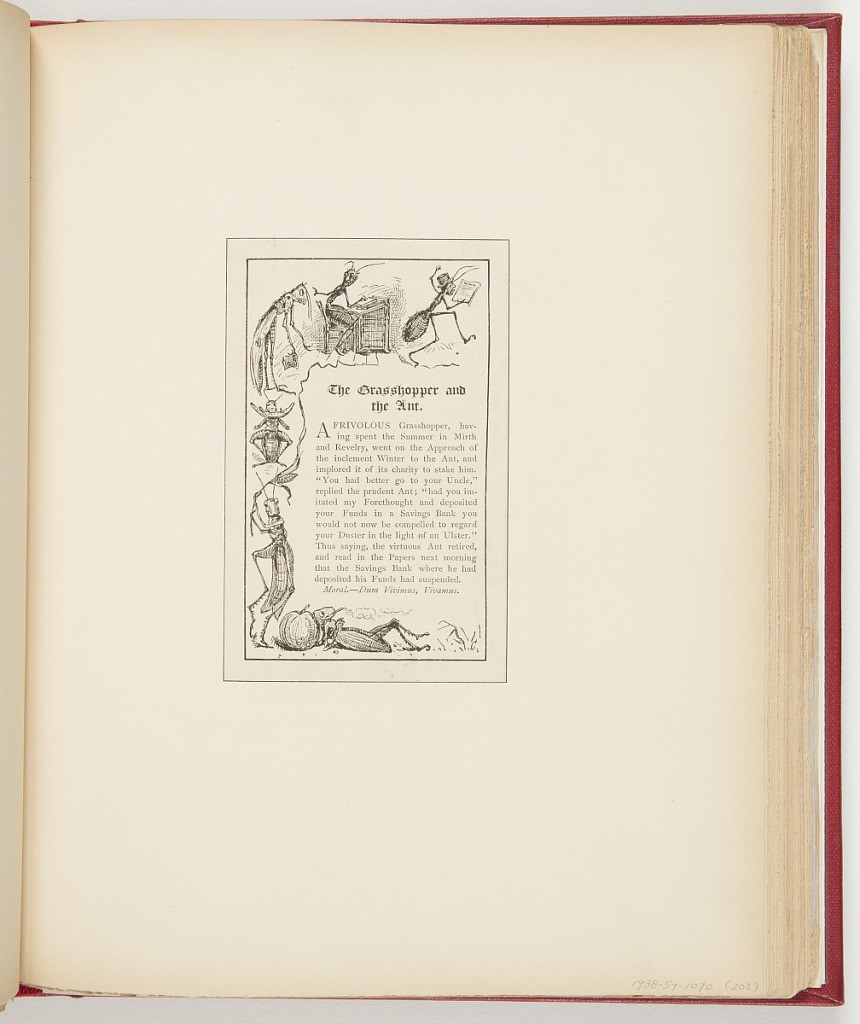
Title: The Grasshopper and the Ant
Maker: Frederick Stuart Church, American, 1842–1924
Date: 1878
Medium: Printed in black ink on paper
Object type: Ephemera
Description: From upper left to center to lower center a trail of grasshoppers doing various activities. Upper right, profile of grasshopper reading and walking, with top hat on head. Upper center, profile of grasshopper sitting at desk writing, turned to look and figure behind him. Upper left, profile of grasshopper bending at the waist with top hat in hand, upset expression, with antennas down. Center left, grasshopper eating watermelon. Lower left, grasshopper waving cornhusk in hand. Lower center, profile of grasshopper laying down, head by pumpkin, drinking. Short story on grasshopper.